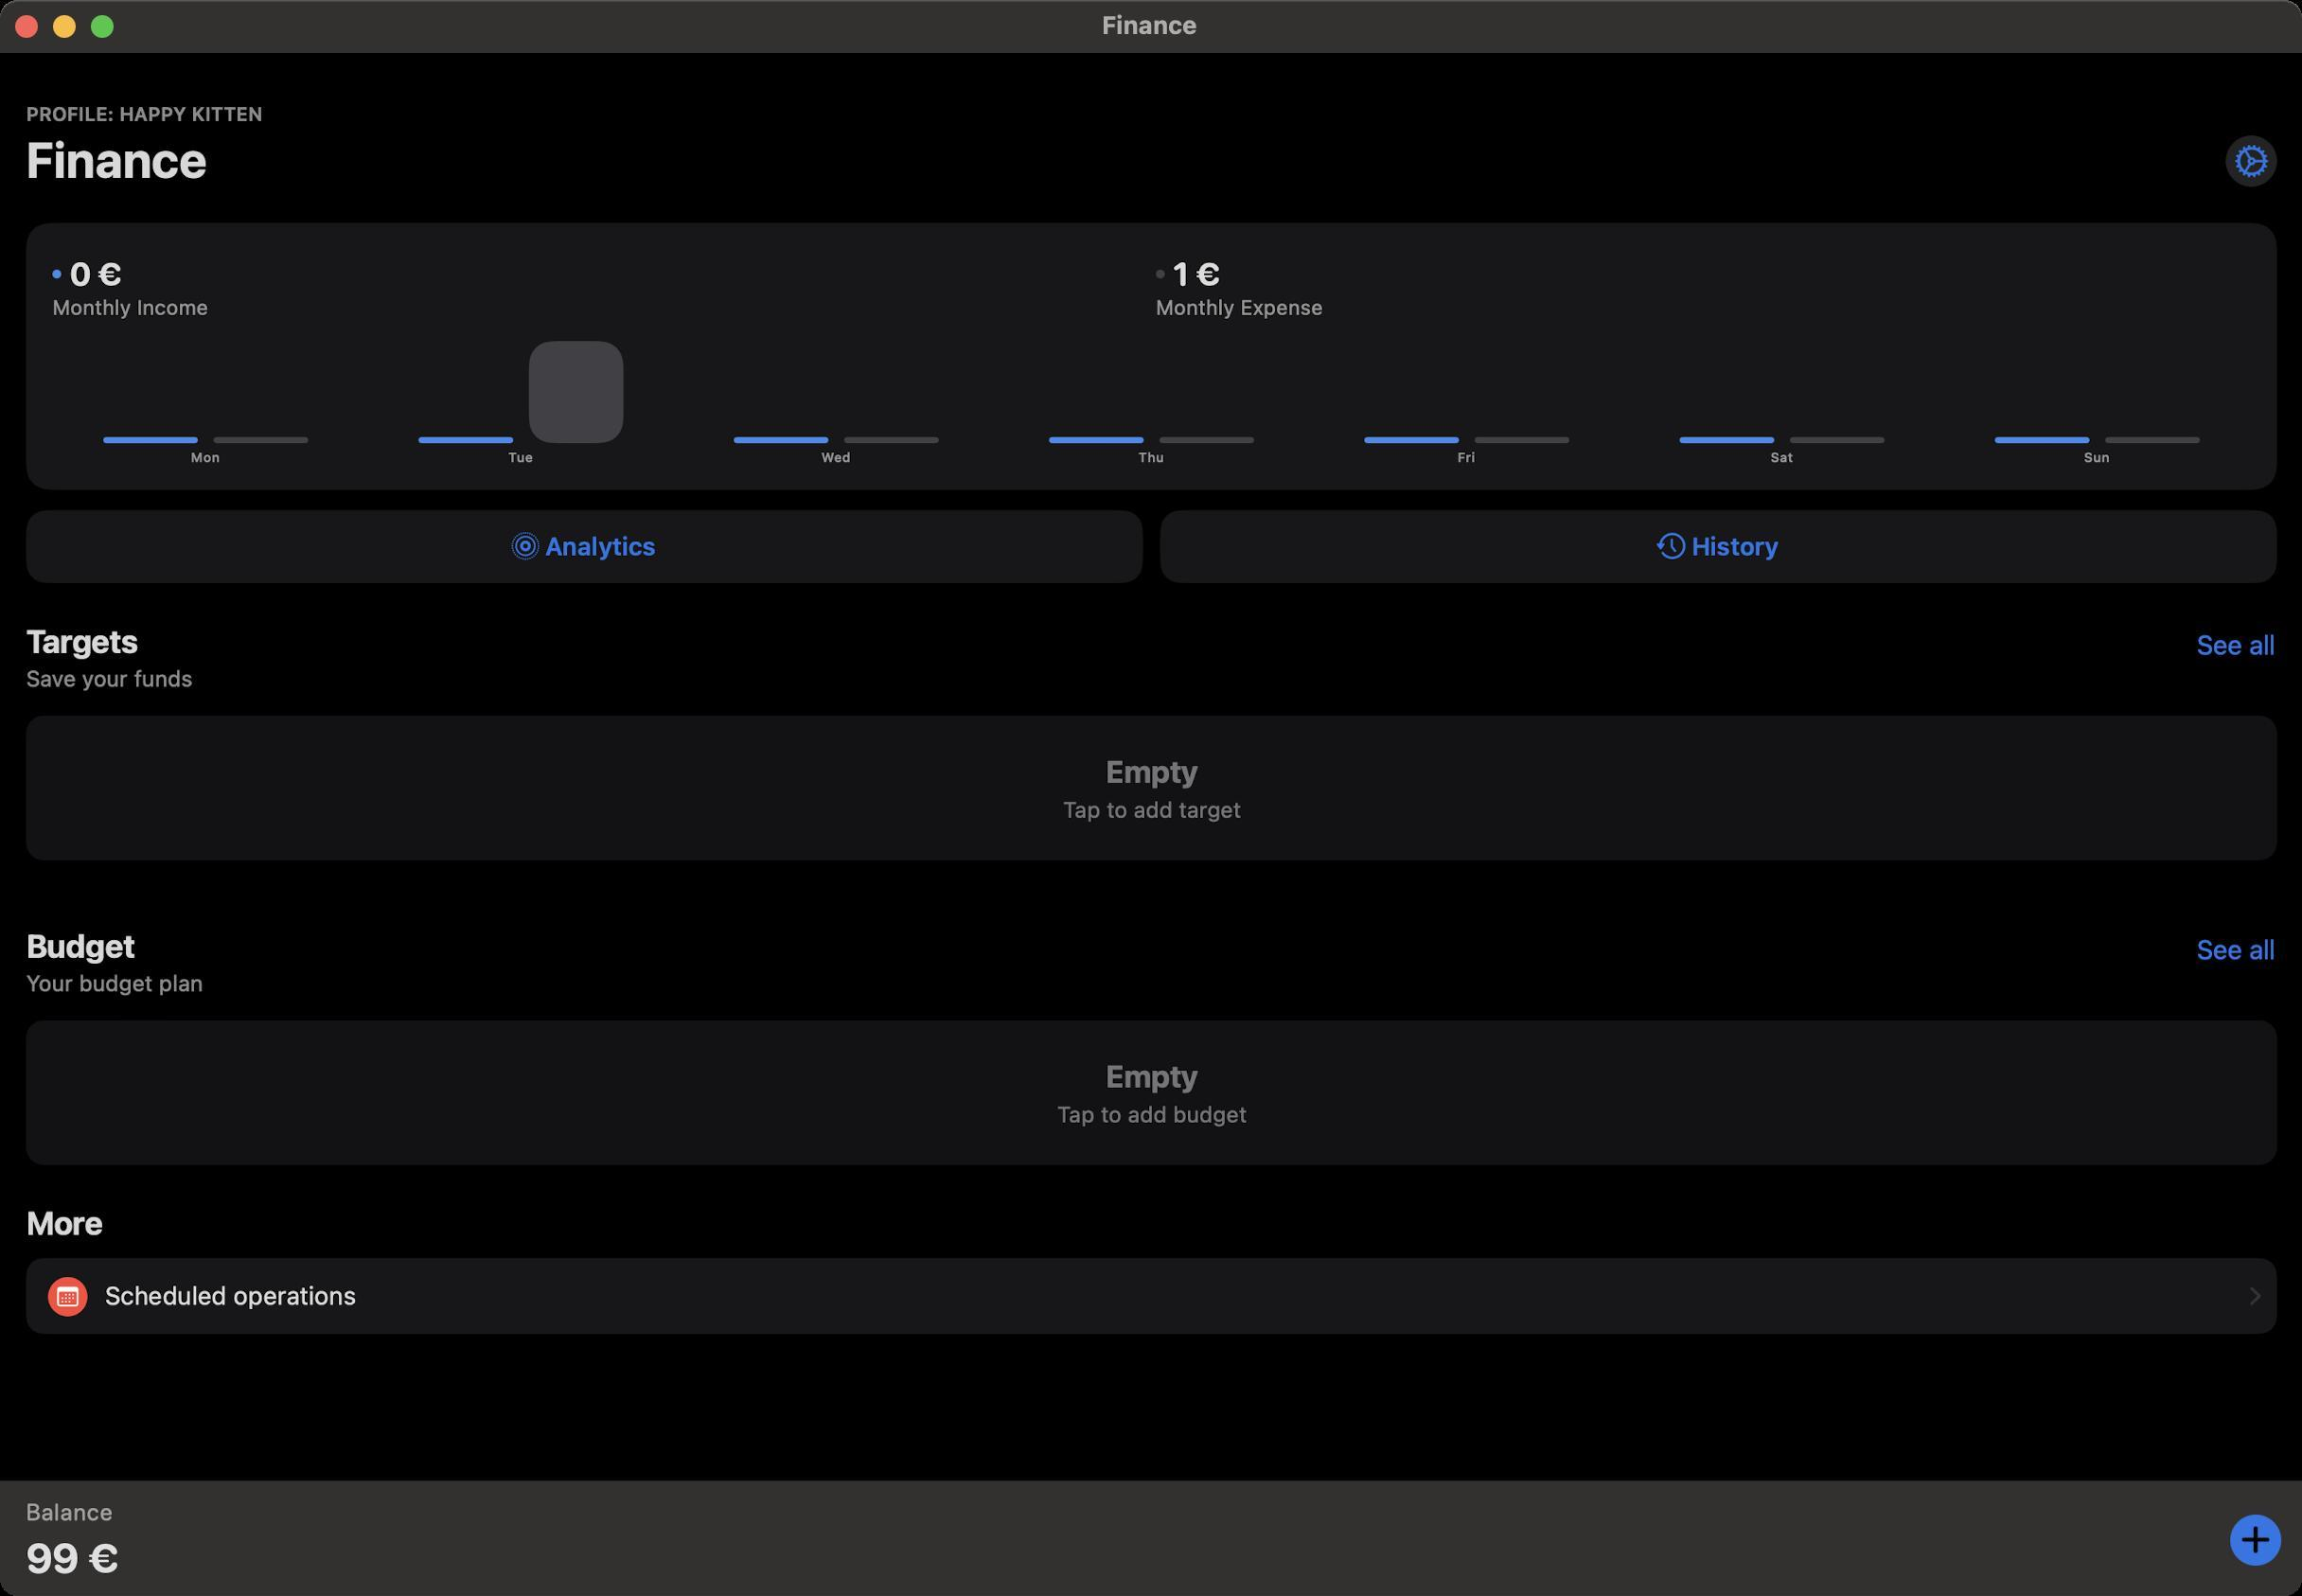
Accessibility tree:
{"name": "Finance", "role": "AXWindow", "description": null, "role_description": "standard window", "value": null, "position": "294.00;94.00", "size": "1216;843", "children": [{"name": null, "role": "AXGroup", "description": null, "role_description": "group", "value": null, "position": "0.00;0.00", "size": "1216;843", "children": [{"name": null, "role": "AXGroup", "description": null, "role_description": "group", "value": null, "position": "0.00;0.00", "size": "1217;843", "children": [{"name": null, "role": "AXGroup", "description": null, "role_description": "Nav bar", "value": null, "position": "0.00;27.72", "size": "1217;79", "children": [{"name": null, "role": "AXStaticText", "description": "PROFILE: HAPPY KITTEN", "role_description": "text", "value": null, "position": "13.86;53.90", "size": "125;12", "children": []}, {"name": null, "role": "AXHeading", "description": "Finance", "role_description": "heading", "value": null, "position": "13.86;68.53", "size": "96;31", "children": []}, {"name": null, "role": "AXButton", "description": "settingsButton", "role_description": "button", "value": null, "position": "1175.79;71.61", "size": "27;27", "children": []}]}, {"name": null, "role": "AXGroup", "description": null, "role_description": "group", "value": null, "position": "0.00;0.00", "size": "1217;843", "children": [{"name": null, "role": "AXGroup", "description": null, "role_description": "group", "value": null, "position": "0.00;0.00", "size": "1217;843", "children": [{"name": null, "role": "AXGroup", "description": null, "role_description": "group", "value": null, "position": "13.86;117.81", "size": "1189;190", "children": [{"name": null, "role": "AXGroup", "description": null, "role_description": "group", "value": null, "position": "27.72;134.75", "size": "1161;34", "children": [{"name": null, "role": "AXStaticText", "description": "0 €", "role_description": "text", "value": null, "position": "36.96;134.75", "size": "569;20", "children": []}, {"name": null, "role": "AXStaticText", "description": "1 €", "role_description": "text", "value": null, "position": "619.85;134.75", "size": "569;20", "children": []}, {"name": null, "role": "AXStaticText", "description": "Monthly Income", "role_description": "text", "value": null, "position": "27.72;155.54", "size": "579;13", "children": []}, {"name": null, "role": "AXStaticText", "description": "Monthly Expense", "role_description": "text", "value": null, "position": "610.61;155.54", "size": "579;13", "children": []}]}, {"name": null, "role": "AXGroup", "description": null, "role_description": "group", "value": null, "position": "25.41;180.18", "size": "1166;65", "children": [{"name": null, "role": "AXHeading", "description": "Bar Chart. 2 datasets. DataSet, DataSet", "role_description": "heading", "value": null, "position": "25.41;180.18", "size": "1166;65", "children": []}, {"name": null, "role": "AXGenericElement", "description": "DataSet,  Mon: 0,060", "role_description": "", "value": null, "position": "54.55;230.85", "size": "50;3", "children": []}, {"name": null, "role": "AXGenericElement", "description": "DataSet,  : 0,060", "role_description": "", "value": null, "position": "112.84;230.85", "size": "50;3", "children": []}, {"name": null, "role": "AXGenericElement", "description": "DataSet,  Tue: 0,060", "role_description": "", "value": null, "position": "221.09;230.85", "size": "50;3", "children": []}, {"name": null, "role": "AXGenericElement", "description": "DataSet,  : 1,000", "role_description": "", "value": null, "position": "279.38;180.18", "size": "50;54", "children": []}, {"name": null, "role": "AXGenericElement", "description": "DataSet,  Wed: 0,060", "role_description": "", "value": null, "position": "387.63;230.85", "size": "50;3", "children": []}, {"name": null, "role": "AXGenericElement", "description": "DataSet,  : 0,060", "role_description": "", "value": null, "position": "445.92;230.85", "size": "50;3", "children": []}, {"name": null, "role": "AXGenericElement", "description": "DataSet,  Thu: 0,060", "role_description": "", "value": null, "position": "554.17;230.85", "size": "50;3", "children": []}, {"name": null, "role": "AXGenericElement", "description": "DataSet,  : 0,060", "role_description": "", "value": null, "position": "612.46;230.85", "size": "50;3", "children": []}, {"name": null, "role": "AXGenericElement", "description": "DataSet,  Fri: 0,060", "role_description": "", "value": null, "position": "720.71;230.85", "size": "50;3", "children": []}, {"name": null, "role": "AXGenericElement", "description": "DataSet,  : 0,060", "role_description": "", "value": null, "position": "779.00;230.85", "size": "50;3", "children": []}, {"name": null, "role": "AXGenericElement", "description": "DataSet,  Sat: 0,060", "role_description": "", "value": null, "position": "887.25;230.85", "size": "50;3", "children": []}, {"name": null, "role": "AXGenericElement", "description": "DataSet,  : 0,060", "role_description": "", "value": null, "position": "945.54;230.85", "size": "50;3", "children": []}, {"name": null, "role": "AXGenericElement", "description": "DataSet,  Sun: 0,060", "role_description": "", "value": null, "position": "1053.79;230.85", "size": "50;3", "children": []}, {"name": null, "role": "AXGenericElement", "description": "DataSet,  : 0,060", "role_description": "", "value": null, "position": "1112.08;230.85", "size": "50;3", "children": []}]}, {"name": null, "role": "AXGroup", "description": null, "role_description": "group", "value": null, "position": "13.86;269.50", "size": "1189;38", "children": [{"name": null, "role": "AXButton", "description": "Analytics", "role_description": "button", "value": null, "position": "13.86;269.50", "size": "590;38", "children": []}, {"name": null, "role": "AXButton", "description": "History", "role_description": "button", "value": null, "position": "612.92;269.50", "size": "590;38", "children": []}]}]}, {"name": null, "role": "AXGroup", "description": null, "role_description": "group", "value": null, "position": "0.00;328.79", "size": "1217;376", "children": [{"name": null, "role": "AXGroup", "description": null, "role_description": "group", "value": null, "position": "0.00;328.79", "size": "1217;286", "children": [{"name": null, "role": "AXGroup", "description": null, "role_description": "group", "value": null, "position": "13.86;328.79", "size": "1189;37", "children": [{"name": null, "role": "AXGroup", "description": null, "role_description": "group", "value": null, "position": "13.86;328.79", "size": "1189;20", "children": [{"name": null, "role": "AXStaticText", "description": "Targets", "role_description": "text", "value": null, "position": "13.86;328.79", "size": "1144;20", "children": []}, {"name": null, "role": "AXButton", "description": "See all", "role_description": "button", "value": null, "position": "1160.39;328.79", "size": "42;20", "children": []}]}, {"name": null, "role": "AXStaticText", "description": "Save your funds", "role_description": "text", "value": null, "position": "13.86;351.12", "size": "1189;15", "children": []}]}, {"name": null, "role": "AXGroup", "description": null, "role_description": "group", "value": null, "position": "421.96;398.09", "size": "373;37", "children": [{"name": null, "role": "AXStaticText", "description": "Empty", "role_description": "text", "value": null, "position": "421.96;398.09", "size": "373;19", "children": []}, {"name": null, "role": "AXStaticText", "description": "Tap to add target", "role_description": "text", "value": null, "position": "421.96;420.42", "size": "373;15", "children": []}]}, {"name": null, "role": "AXGroup", "description": null, "role_description": "group", "value": null, "position": "13.86;489.72", "size": "1189;37", "children": [{"name": null, "role": "AXGroup", "description": null, "role_description": "group", "value": null, "position": "13.86;489.72", "size": "1189;20", "children": [{"name": null, "role": "AXStaticText", "description": "Budget", "role_description": "text", "value": null, "position": "13.86;489.72", "size": "1144;20", "children": []}, {"name": null, "role": "AXButton", "description": "See all", "role_description": "button", "value": null, "position": "1160.39;489.72", "size": "42;20", "children": []}]}, {"name": null, "role": "AXStaticText", "description": "Your budget plan", "role_description": "text", "value": null, "position": "13.86;512.05", "size": "1189;15", "children": []}]}, {"name": null, "role": "AXGroup", "description": null, "role_description": "group", "value": null, "position": "421.96;559.02", "size": "373;37", "children": [{"name": null, "role": "AXStaticText", "description": "Empty", "role_description": "text", "value": null, "position": "421.96;559.02", "size": "373;19", "children": []}, {"name": null, "role": "AXStaticText", "description": "Tap to add budget", "role_description": "text", "value": null, "position": "421.96;581.35", "size": "373;15", "children": []}]}]}, {"name": null, "role": "AXGroup", "description": null, "role_description": "group", "value": null, "position": "13.86;636.02", "size": "1189;22", "children": [{"name": null, "role": "AXGroup", "description": null, "role_description": "group", "value": null, "position": "13.86;636.02", "size": "1189;20", "children": [{"name": null, "role": "AXStaticText", "description": "More", "role_description": "text", "value": null, "position": "13.86;636.02", "size": "1189;20", "children": []}]}]}, {"name": null, "role": "AXGroup", "description": null, "role_description": "group", "value": null, "position": "13.86;664.51", "size": "1189;40", "children": [{"name": null, "role": "AXStaticText", "description": "Scheduled operations", "role_description": "text", "value": null, "position": "55.44;676.83", "size": "1128;15", "children": []}]}]}, {"name": null, "role": "AXGroup", "description": null, "role_description": "group", "value": null, "position": "13.86;791.56", "size": "1153;44", "children": [{"name": null, "role": "AXStaticText", "description": "Balance", "role_description": "text", "value": null, "position": "13.86;791.56", "size": "1153;15", "children": []}, {"name": null, "role": "AXButton", "description": "99 €", "role_description": "button", "value": null, "position": "13.86;810.04", "size": "50;25", "children": []}]}]}]}]}]}, {"name": null, "role": "AXButton", "description": null, "role_description": "close button", "value": null, "position": "7.00;6.00", "size": "14;16", "children": []}, {"name": null, "role": "AXButton", "description": null, "role_description": "full screen button", "value": null, "position": "47.00;6.00", "size": "14;16", "children": [{"name": null, "role": "AXGroup", "description": null, "role_description": "group", "value": null, "position": "47.00;6.00", "size": "14;16", "children": [{"name": null, "role": "AXGroup", "description": null, "role_description": "group", "value": null, "position": "47.00;6.00", "size": "14;16", "children": []}]}]}, {"name": null, "role": "AXButton", "description": null, "role_description": "minimize button", "value": null, "position": "27.00;6.00", "size": "14;16", "children": []}, {"name": null, "role": "AXStaticText", "description": null, "role_description": "text", "value": "Finance", "position": "580.00;5.00", "size": "55;16", "children": []}, {"name": "Finance", "role": "AXWindow", "description": null, "role_description": "standard window", "value": null, "position": "294.00;94.00", "size": "1216;843", "children": [{"name": null, "role": "AXGroup", "description": null, "role_description": "group", "value": null, "position": "0.00;0.00", "size": "1216;843", "children": [{"name": null, "role": "AXGroup", "description": null, "role_description": "group", "value": null, "position": "0.00;0.00", "size": "1217;843", "children": [{"name": null, "role": "AXGroup", "description": null, "role_description": "Nav bar", "value": null, "position": "0.00;27.72", "size": "1217;79", "children": [{"name": null, "role": "AXStaticText", "description": "PROFILE: HAPPY KITTEN", "role_description": "text", "value": null, "position": "13.86;53.90", "size": "125;12", "children": []}, {"name": null, "role": "AXHeading", "description": "Finance", "role_description": "heading", "value": null, "position": "13.86;68.53", "size": "96;31", "children": []}, {"name": null, "role": "AXButton", "description": "settingsButton", "role_description": "button", "value": null, "position": "1175.79;71.61", "size": "27;27", "children": []}]}, {"name": null, "role": "AXGroup", "description": null, "role_description": "group", "value": null, "position": "0.00;0.00", "size": "1217;843", "children": [{"name": null, "role": "AXGroup", "description": null, "role_description": "group", "value": null, "position": "0.00;0.00", "size": "1217;843", "children": [{"name": null, "role": "AXGroup", "description": null, "role_description": "group", "value": null, "position": "13.86;117.81", "size": "1189;190", "children": [{"name": null, "role": "AXGroup", "description": null, "role_description": "group", "value": null, "position": "27.72;134.75", "size": "1161;34", "children": [{"name": null, "role": "AXStaticText", "description": "0 €", "role_description": "text", "value": null, "position": "36.96;134.75", "size": "569;20", "children": []}, {"name": null, "role": "AXStaticText", "description": "1 €", "role_description": "text", "value": null, "position": "619.85;134.75", "size": "569;20", "children": []}, {"name": null, "role": "AXStaticText", "description": "Monthly Income", "role_description": "text", "value": null, "position": "27.72;155.54", "size": "579;13", "children": []}, {"name": null, "role": "AXStaticText", "description": "Monthly Expense", "role_description": "text", "value": null, "position": "610.61;155.54", "size": "579;13", "children": []}]}, {"name": null, "role": "AXGroup", "description": null, "role_description": "group", "value": null, "position": "25.41;180.18", "size": "1166;65", "children": [{"name": null, "role": "AXHeading", "description": "Bar Chart. 2 datasets. DataSet, DataSet", "role_description": "heading", "value": null, "position": "25.41;180.18", "size": "1166;65", "children": []}, {"name": null, "role": "AXGenericElement", "description": "DataSet,  Mon: 0,060", "role_description": "", "value": null, "position": "54.55;230.85", "size": "50;3", "children": []}, {"name": null, "role": "AXGenericElement", "description": "DataSet,  : 0,060", "role_description": "", "value": null, "position": "112.84;230.85", "size": "50;3", "children": []}, {"name": null, "role": "AXGenericElement", "description": "DataSet,  Tue: 0,060", "role_description": "", "value": null, "position": "221.09;230.85", "size": "50;3", "children": []}, {"name": null, "role": "AXGenericElement", "description": "DataSet,  : 1,000", "role_description": "", "value": null, "position": "279.38;180.18", "size": "50;54", "children": []}, {"name": null, "role": "AXGenericElement", "description": "DataSet,  Wed: 0,060", "role_description": "", "value": null, "position": "387.63;230.85", "size": "50;3", "children": []}, {"name": null, "role": "AXGenericElement", "description": "DataSet,  : 0,060", "role_description": "", "value": null, "position": "445.92;230.85", "size": "50;3", "children": []}, {"name": null, "role": "AXGenericElement", "description": "DataSet,  Thu: 0,060", "role_description": "", "value": null, "position": "554.17;230.85", "size": "50;3", "children": []}, {"name": null, "role": "AXGenericElement", "description": "DataSet,  : 0,060", "role_description": "", "value": null, "position": "612.46;230.85", "size": "50;3", "children": []}, {"name": null, "role": "AXGenericElement", "description": "DataSet,  Fri: 0,060", "role_description": "", "value": null, "position": "720.71;230.85", "size": "50;3", "children": []}, {"name": null, "role": "AXGenericElement", "description": "DataSet,  : 0,060", "role_description": "", "value": null, "position": "779.00;230.85", "size": "50;3", "children": []}, {"name": null, "role": "AXGenericElement", "description": "DataSet,  Sat: 0,060", "role_description": "", "value": null, "position": "887.25;230.85", "size": "50;3", "children": []}, {"name": null, "role": "AXGenericElement", "description": "DataSet,  : 0,060", "role_description": "", "value": null, "position": "945.54;230.85", "size": "50;3", "children": []}, {"name": null, "role": "AXGenericElement", "description": "DataSet,  Sun: 0,060", "role_description": "", "value": null, "position": "1053.79;230.85", "size": "50;3", "children": []}, {"name": null, "role": "AXGenericElement", "description": "DataSet,  : 0,060", "role_description": "", "value": null, "position": "1112.08;230.85", "size": "50;3", "children": []}]}, {"name": null, "role": "AXGroup", "description": null, "role_description": "group", "value": null, "position": "13.86;269.50", "size": "1189;38", "children": [{"name": null, "role": "AXButton", "description": "Analytics", "role_description": "button", "value": null, "position": "13.86;269.50", "size": "590;38", "children": []}, {"name": null, "role": "AXButton", "description": "History", "role_description": "button", "value": null, "position": "612.92;269.50", "size": "590;38", "children": []}]}]}, {"name": null, "role": "AXGroup", "description": null, "role_description": "group", "value": null, "position": "0.00;328.79", "size": "1217;376", "children": [{"name": null, "role": "AXGroup", "description": null, "role_description": "group", "value": null, "position": "0.00;328.79", "size": "1217;286", "children": [{"name": null, "role": "AXGroup", "description": null, "role_description": "group", "value": null, "position": "13.86;328.79", "size": "1189;37", "children": [{"name": null, "role": "AXGroup", "description": null, "role_description": "group", "value": null, "position": "13.86;328.79", "size": "1189;20", "children": [{"name": null, "role": "AXStaticText", "description": "Targets", "role_description": "text", "value": null, "position": "13.86;328.79", "size": "1144;20", "children": []}, {"name": null, "role": "AXButton", "description": "See all", "role_description": "button", "value": null, "position": "1160.39;328.79", "size": "42;20", "children": []}]}, {"name": null, "role": "AXStaticText", "description": "Save your funds", "role_description": "text", "value": null, "position": "13.86;351.12", "size": "1189;15", "children": []}]}, {"name": null, "role": "AXGroup", "description": null, "role_description": "group", "value": null, "position": "421.96;398.09", "size": "373;37", "children": [{"name": null, "role": "AXStaticText", "description": "Empty", "role_description": "text", "value": null, "position": "421.96;398.09", "size": "373;19", "children": []}, {"name": null, "role": "AXStaticText", "description": "Tap to add target", "role_description": "text", "value": null, "position": "421.96;420.42", "size": "373;15", "children": []}]}, {"name": null, "role": "AXGroup", "description": null, "role_description": "group", "value": null, "position": "13.86;489.72", "size": "1189;37", "children": [{"name": null, "role": "AXGroup", "description": null, "role_description": "group", "value": null, "position": "13.86;489.72", "size": "1189;20", "children": [{"name": null, "role": "AXStaticText", "description": "Budget", "role_description": "text", "value": null, "position": "13.86;489.72", "size": "1144;20", "children": []}, {"name": null, "role": "AXButton", "description": "See all", "role_description": "button", "value": null, "position": "1160.39;489.72", "size": "42;20", "children": []}]}, {"name": null, "role": "AXStaticText", "description": "Your budget plan", "role_description": "text", "value": null, "position": "13.86;512.05", "size": "1189;15", "children": []}]}, {"name": null, "role": "AXGroup", "description": null, "role_description": "group", "value": null, "position": "421.96;559.02", "size": "373;37", "children": [{"name": null, "role": "AXStaticText", "description": "Empty", "role_description": "text", "value": null, "position": "421.96;559.02", "size": "373;19", "children": []}, {"name": null, "role": "AXStaticText", "description": "Tap to add budget", "role_description": "text", "value": null, "position": "421.96;581.35", "size": "373;15", "children": []}]}]}, {"name": null, "role": "AXGroup", "description": null, "role_description": "group", "value": null, "position": "13.86;636.02", "size": "1189;22", "children": [{"name": null, "role": "AXGroup", "description": null, "role_description": "group", "value": null, "position": "13.86;636.02", "size": "1189;20", "children": [{"name": null, "role": "AXStaticText", "description": "More", "role_description": "text", "value": null, "position": "13.86;636.02", "size": "1189;20", "children": []}]}]}, {"name": null, "role": "AXGroup", "description": null, "role_description": "group", "value": null, "position": "13.86;664.51", "size": "1189;40", "children": [{"name": null, "role": "AXStaticText", "description": "Scheduled operations", "role_description": "text", "value": null, "position": "55.44;676.83", "size": "1128;15", "children": []}]}]}, {"name": null, "role": "AXGroup", "description": null, "role_description": "group", "value": null, "position": "13.86;791.56", "size": "1153;44", "children": [{"name": null, "role": "AXStaticText", "description": "Balance", "role_description": "text", "value": null, "position": "13.86;791.56", "size": "1153;15", "children": []}, {"name": null, "role": "AXButton", "description": "99 €", "role_description": "button", "value": null, "position": "13.86;810.04", "size": "50;25", "children": []}]}]}]}]}]}, {"name": null, "role": "AXButton", "description": null, "role_description": "close button", "value": null, "position": "7.00;6.00", "size": "14;16", "children": []}, {"name": null, "role": "AXButton", "description": null, "role_description": "full screen button", "value": null, "position": "47.00;6.00", "size": "14;16", "children": [{"name": null, "role": "AXGroup", "description": null, "role_description": "group", "value": null, "position": "47.00;6.00", "size": "14;16", "children": [{"name": null, "role": "AXGroup", "description": null, "role_description": "group", "value": null, "position": "47.00;6.00", "size": "14;16", "children": []}]}]}, {"name": null, "role": "AXButton", "description": null, "role_description": "minimize button", "value": null, "position": "27.00;6.00", "size": "14;16", "children": []}, {"name": null, "role": "AXStaticText", "description": null, "role_description": "text", "value": "Finance", "position": "580.00;5.00", "size": "55;16", "children": []}]}]}